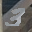
Label: 3